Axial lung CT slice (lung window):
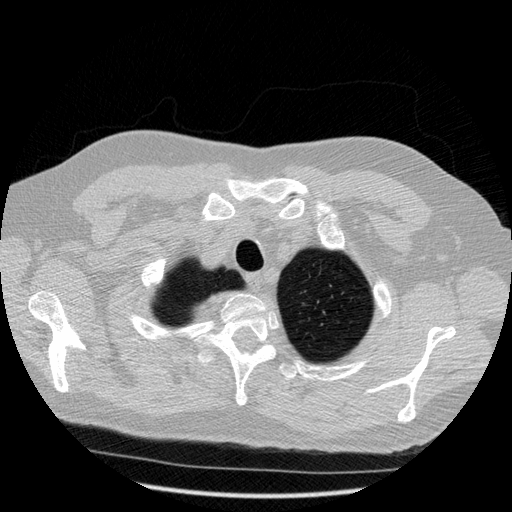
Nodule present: no